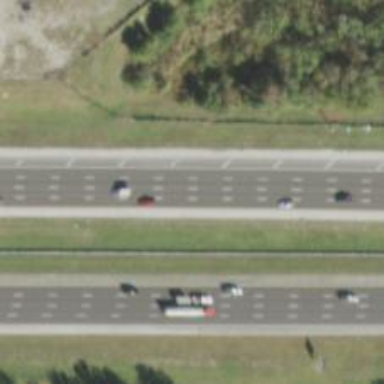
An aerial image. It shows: Asphalt motorway.